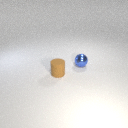
small brown rubber cylinder in front of small blue metal sphere